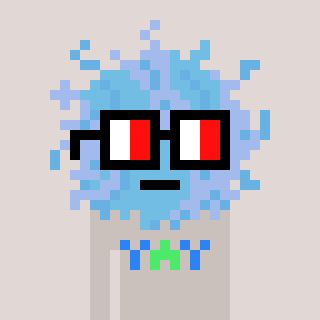
a pixel art character with square glasses with black frames and red eyes, a lint-shaped head and a foggrey-colored body on a warm background